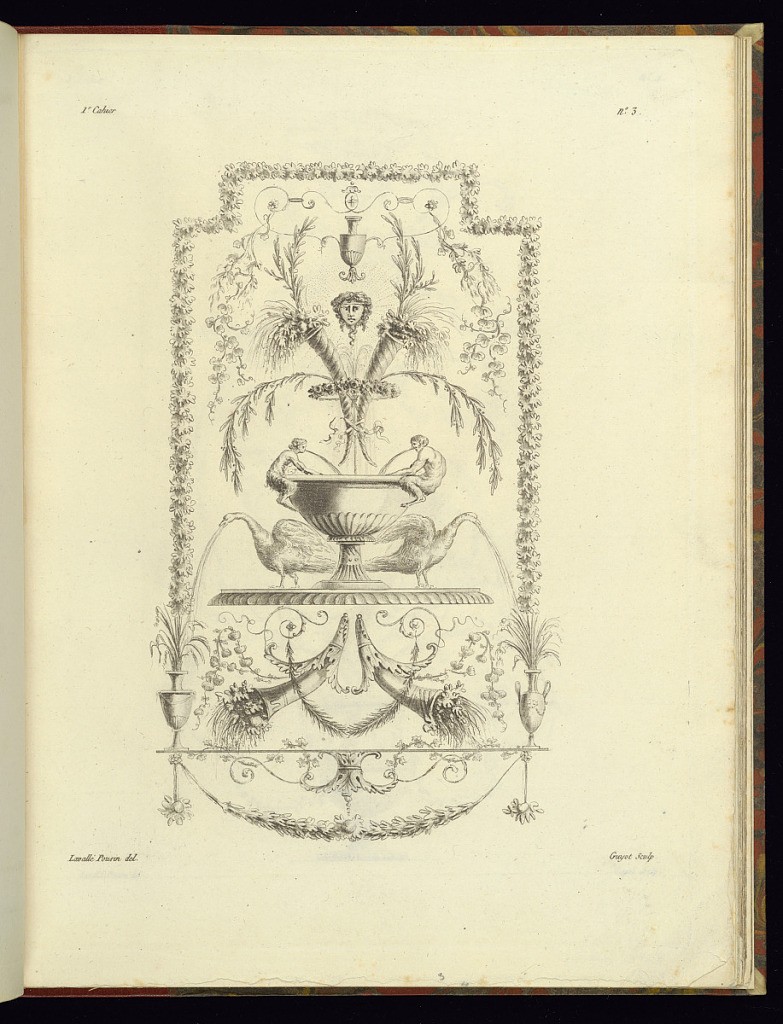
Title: Arabesque Design
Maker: Etienne de Lavallée, French, 1735 – 1802
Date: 1788
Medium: Etching and aquatint on laid paper
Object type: Print
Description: Vertical arabesque ornament design featuring festoons of leaves and flowers, birds, cornucopia, a vase fountain with mythological figures, the head of apollo, fleurons, vases, scrolling acanthus leaves and rosettes. The plate is signed and numbered.